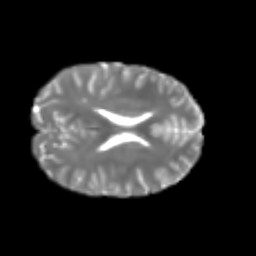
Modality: T2w
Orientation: axial
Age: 28
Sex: male
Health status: healthy